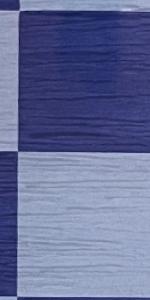
Label: Empty